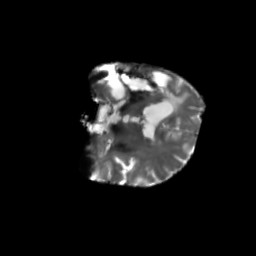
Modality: T2w
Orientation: coronal
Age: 53
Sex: male
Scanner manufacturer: siemens
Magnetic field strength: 3 T
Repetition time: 5.25 s
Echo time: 0.08 s